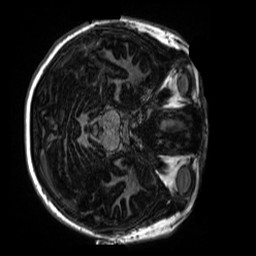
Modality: MP2RAGE
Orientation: axial
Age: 11
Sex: female
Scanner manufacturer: siemens
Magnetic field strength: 3 T
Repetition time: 4 s
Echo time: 0.00303 s